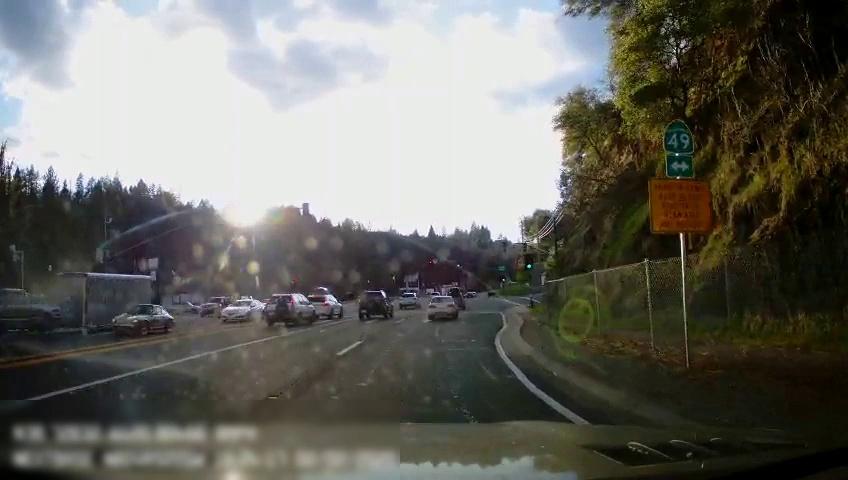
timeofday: Day
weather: Sunny
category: Drivable Space
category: Vehicles | Car
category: Vehicles | SUV
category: Vehicles | SUV
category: Vehicles | Car
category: Vehicles | SUV
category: Vehicles | SUV
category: Vehicles | SUV
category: Vehicles | Car
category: Vehicles | Truck
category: Vehicles | Other LV
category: Vehicles | Car
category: Vehicles | Car
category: Vehicles | SUV
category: Lanes | Opposite Lane
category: Lanes | Opposite Lane
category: Lanes | Current Lane
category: Lanes | Alternate Lane
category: Lanes | Current Lane
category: Traffic | Signs
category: Traffic | Signs
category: Traffic | Signs
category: Traffic | Lights
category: Traffic | Lights